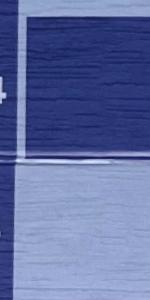
Label: Empty